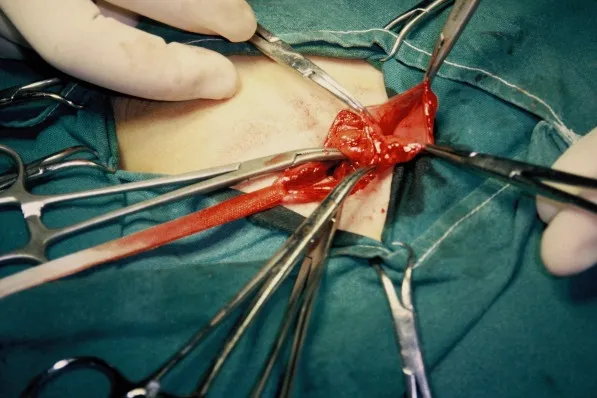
Intra-operative photograph of the hernia showing the opened sac.
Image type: medical_photograph (other_medical_photograph)